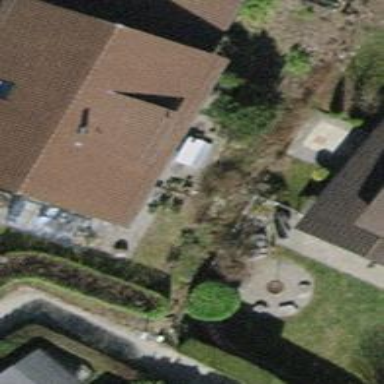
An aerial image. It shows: Detached building with gabled roof.